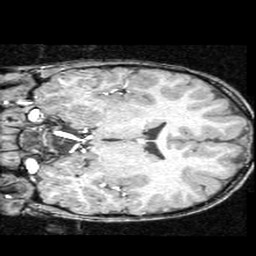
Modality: T1w
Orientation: coronal
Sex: male
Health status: ill
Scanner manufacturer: ge
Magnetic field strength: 1.5 T
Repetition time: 21 s
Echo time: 0.008 s